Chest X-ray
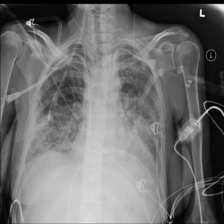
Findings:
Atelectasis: negative
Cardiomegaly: negative
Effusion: negative
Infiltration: negative
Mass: negative
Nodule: negative
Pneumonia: negative
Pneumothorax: negative
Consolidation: negative
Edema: negative
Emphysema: negative
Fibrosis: negative
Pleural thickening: negative
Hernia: negative